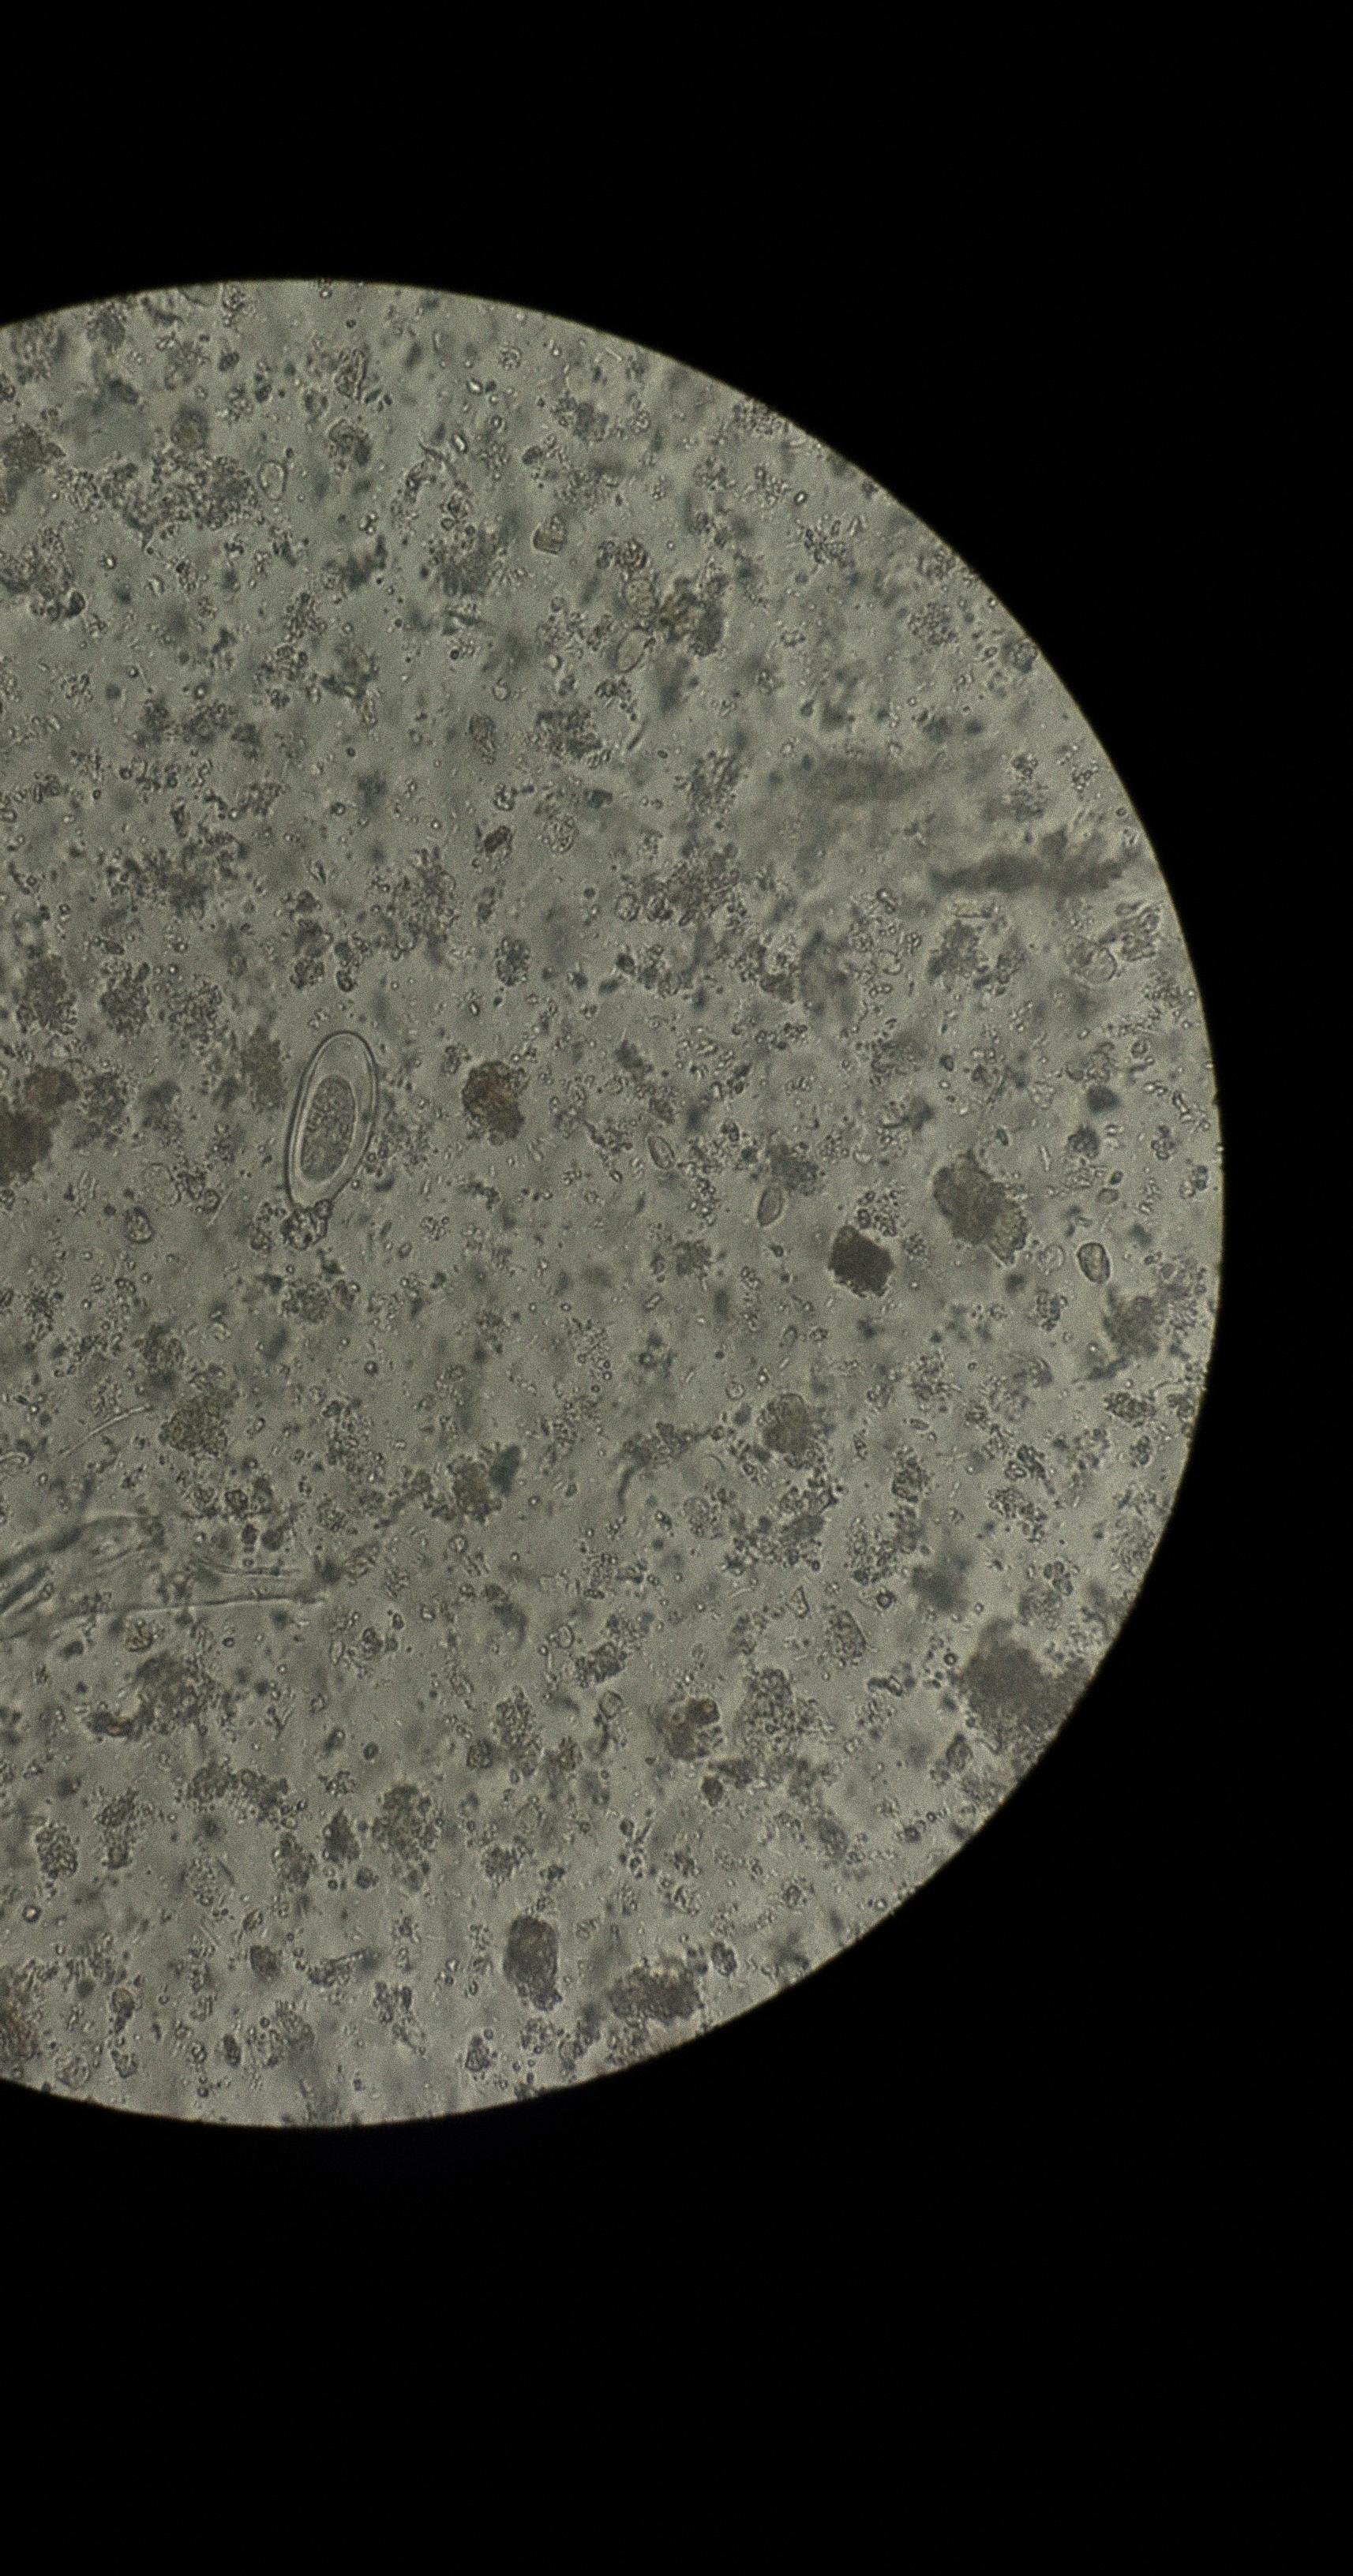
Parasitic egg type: Enterobius vermicularis